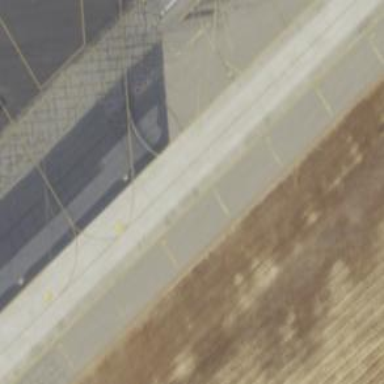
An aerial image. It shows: View of taxiway at the airport.